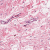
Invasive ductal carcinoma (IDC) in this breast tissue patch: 0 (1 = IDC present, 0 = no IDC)